Field crop: maize
Growth stage: 2
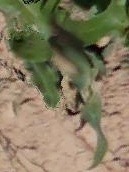
Species: maize